Question: I'm a beginner and would like to get some help and see where I'm making a mistake. I would like it so the text "?" is left aligned next to the text below it. Thanks in advance.

HTML:
'''
<div class="clear"></div>
<div style="text-align:center;margin:10px 0 20px 0;">
<!---<img src="/images/test.jpg"/>-->
<a class="tooltip" title="Search in the box">?</a>
<div style="font-size:16px">Choose Your Carrier:</div>
'''
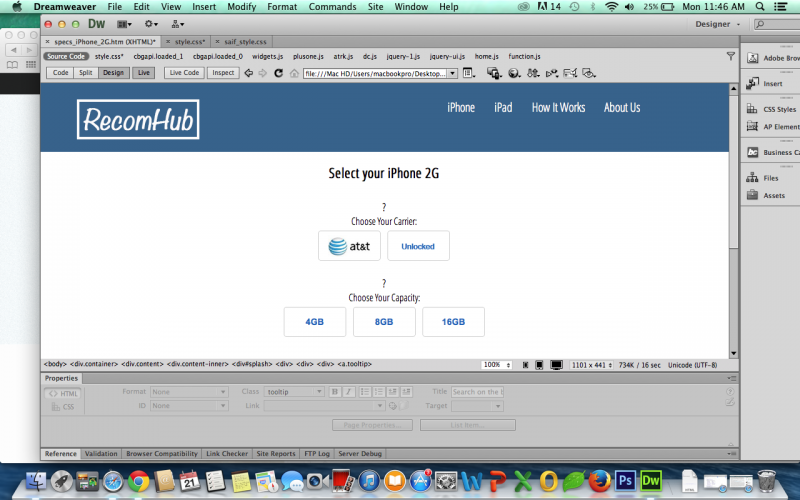
Answer: Put the '<a class="tooltip" title="Search in the box">?</a>'
into the div
'''
<div style="font-size:16px; word-wrap: none;">Choose Your Carrier: <a class="tooltip" title="Search in the box">?</a>
</div>
'''